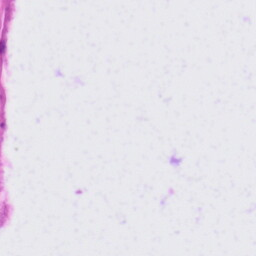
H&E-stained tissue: Tonsil